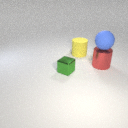
large yellow rubber cylinder behind small green metal cube